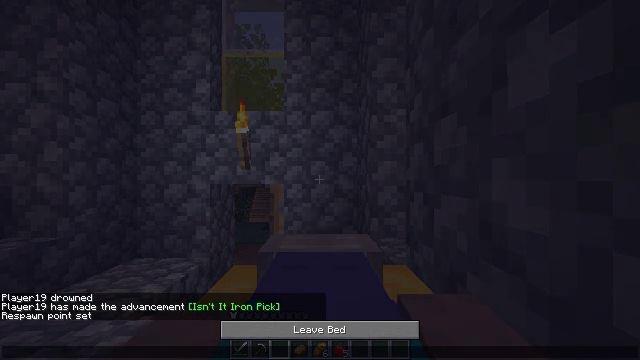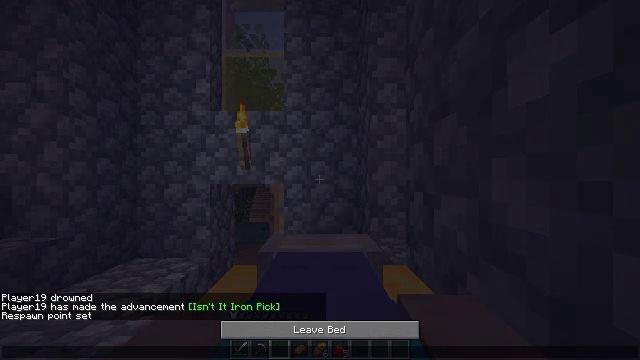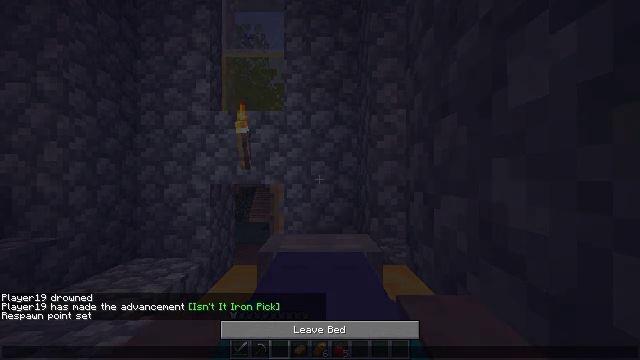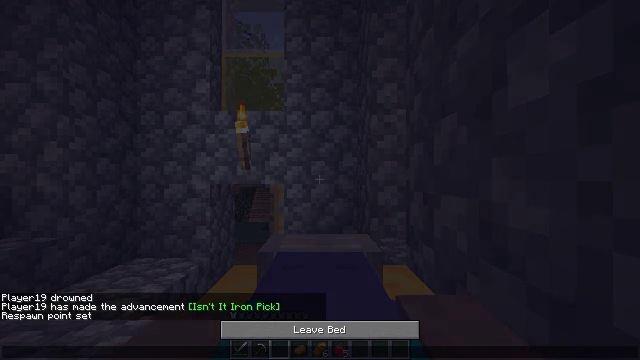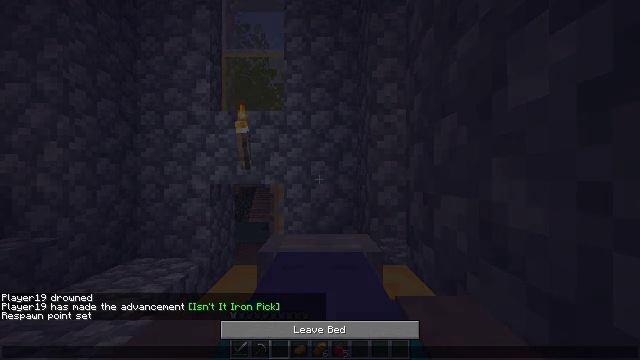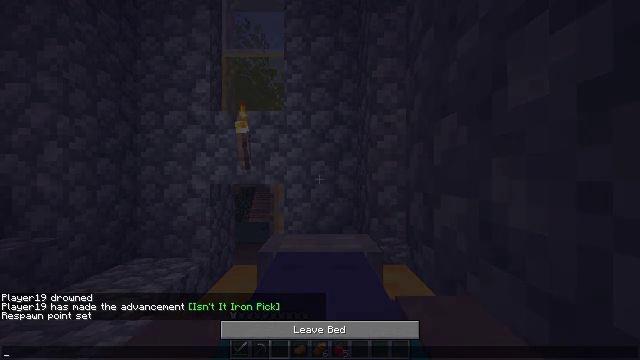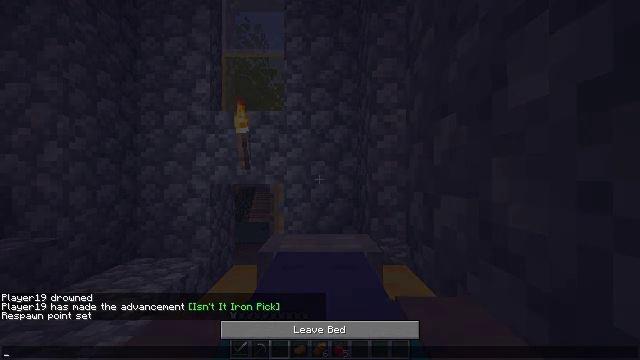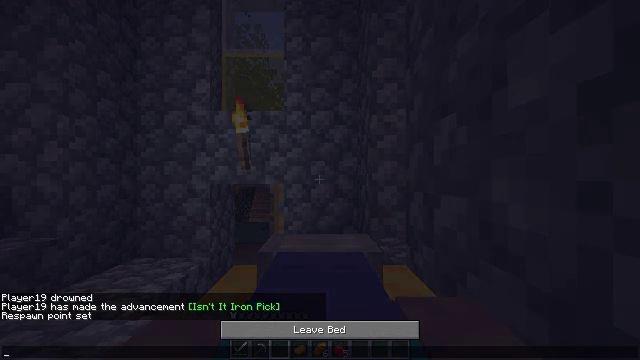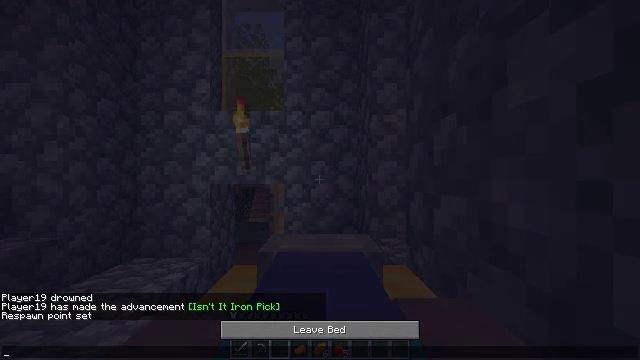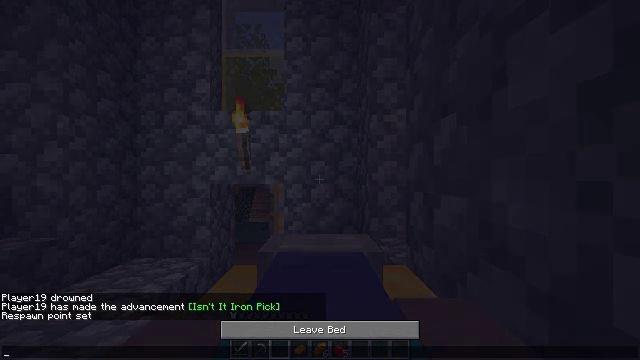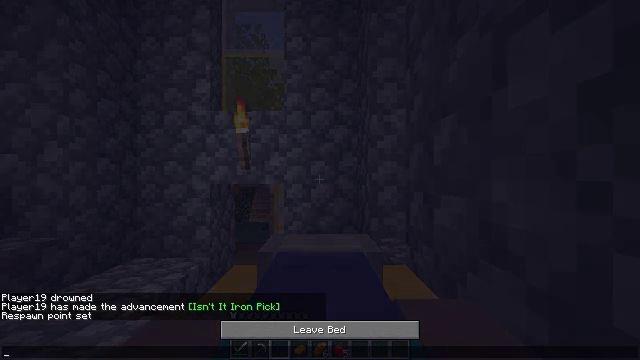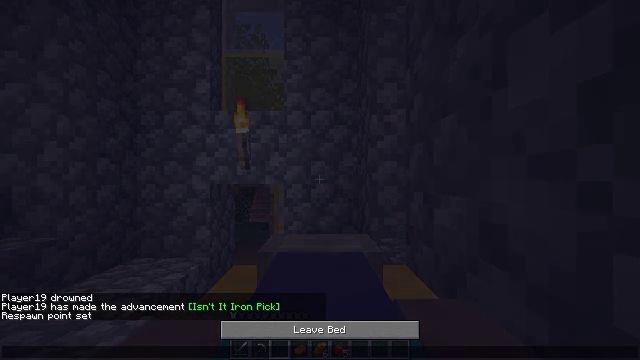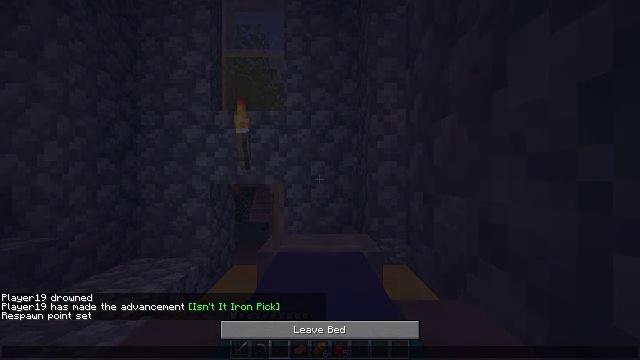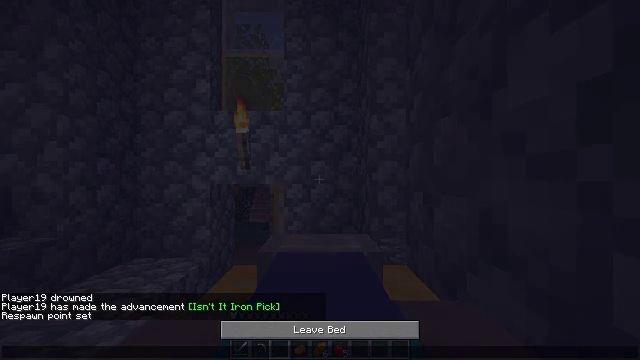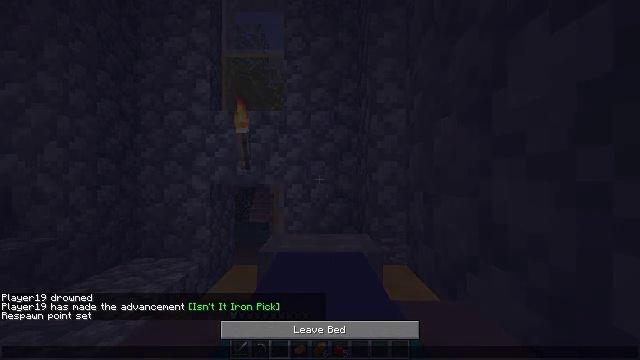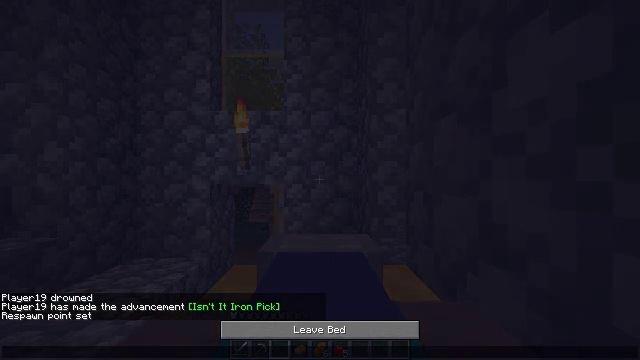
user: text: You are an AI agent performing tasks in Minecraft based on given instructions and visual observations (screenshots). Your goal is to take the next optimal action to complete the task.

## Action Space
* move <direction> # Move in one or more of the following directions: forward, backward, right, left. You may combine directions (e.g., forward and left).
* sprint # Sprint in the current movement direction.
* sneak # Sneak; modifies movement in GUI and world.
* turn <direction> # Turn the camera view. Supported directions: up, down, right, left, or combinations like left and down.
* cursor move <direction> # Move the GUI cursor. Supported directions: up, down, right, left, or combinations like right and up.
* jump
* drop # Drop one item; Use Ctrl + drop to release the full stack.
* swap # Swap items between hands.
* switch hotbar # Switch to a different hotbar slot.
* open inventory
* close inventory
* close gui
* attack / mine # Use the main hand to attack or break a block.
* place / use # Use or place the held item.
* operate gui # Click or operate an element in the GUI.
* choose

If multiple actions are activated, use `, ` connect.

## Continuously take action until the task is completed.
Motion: motion action
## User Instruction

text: Remove the yellow bed.
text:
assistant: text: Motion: no_op
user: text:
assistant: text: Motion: no_op
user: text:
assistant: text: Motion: no_op
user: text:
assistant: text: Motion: no_op
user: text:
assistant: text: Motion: no_op
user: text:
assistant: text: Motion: no_op
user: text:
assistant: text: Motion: no_op
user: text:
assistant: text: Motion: no_op
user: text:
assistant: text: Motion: no_op
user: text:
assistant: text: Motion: no_op
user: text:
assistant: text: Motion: no_op
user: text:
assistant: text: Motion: no_op
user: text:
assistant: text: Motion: no_op
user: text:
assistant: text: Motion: no_op
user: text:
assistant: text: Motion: no_op
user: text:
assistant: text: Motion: no_op
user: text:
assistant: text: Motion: no_op
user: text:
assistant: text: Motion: no_op
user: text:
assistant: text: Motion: no_op
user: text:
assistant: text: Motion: no_op
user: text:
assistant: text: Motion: no_op
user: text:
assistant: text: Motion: no_op
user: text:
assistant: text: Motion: close gui
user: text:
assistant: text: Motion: no_op
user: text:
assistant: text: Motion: no_op
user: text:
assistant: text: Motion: no_op
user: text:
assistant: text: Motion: no_op
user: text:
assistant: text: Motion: turn down
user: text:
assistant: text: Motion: turn right and down
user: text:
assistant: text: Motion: turn right and down